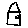
Label: house